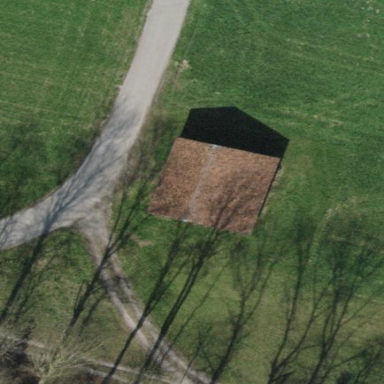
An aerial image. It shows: Shed.